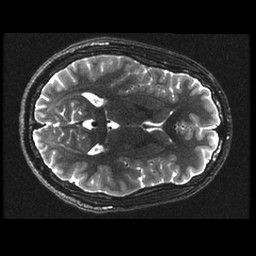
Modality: T2w
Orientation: axial
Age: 18
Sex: male
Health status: ill
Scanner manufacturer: ge
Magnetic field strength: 3 T
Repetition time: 7.5 s
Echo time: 0.1015 s